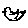
Label: bird